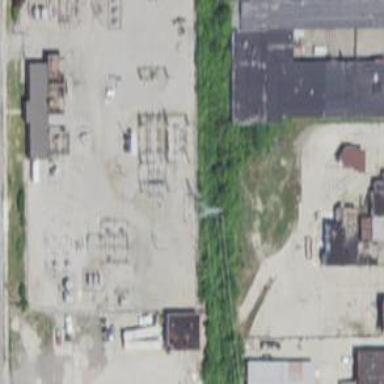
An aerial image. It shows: Switch used for power control.